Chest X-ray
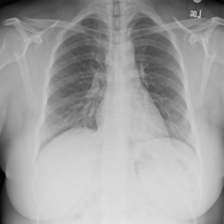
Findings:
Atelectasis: negative
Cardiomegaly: negative
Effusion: negative
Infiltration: negative
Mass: negative
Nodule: negative
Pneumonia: negative
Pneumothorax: negative
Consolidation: negative
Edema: negative
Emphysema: negative
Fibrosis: negative
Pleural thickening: negative
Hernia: negative